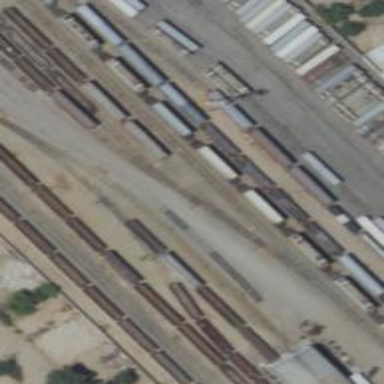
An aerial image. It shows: Manifest railway yard.